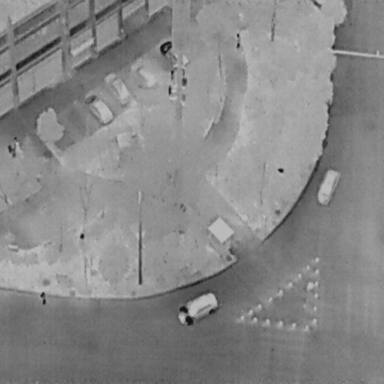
There are ten objects shown in the infrared image, including four People, and six Cars.